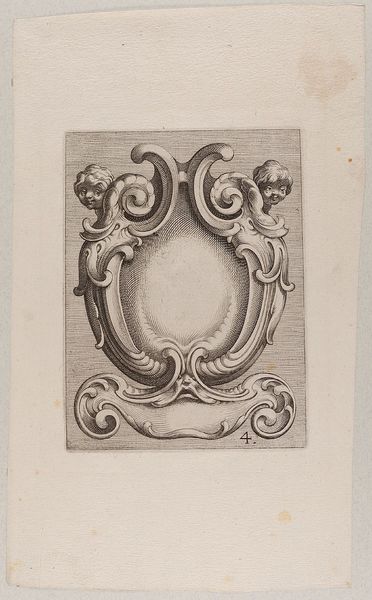
Titel: Blatt 4 aus der Folge 'Newes Schild Büchlein'
Künstler: Lucas Kilian
Standort: Hamburg
Institution: Museum für Kunst und Gewerbe Hamburg
Schlagwörter: kopf, weiß, grau, köpfe, schwarz, zeichnung, ornament, architektur, rahmen, engel, putte, papier, grafik, graphik, kartusche, ornamente, verzierung, fotografie, photographie, vier, schild, druck, druckgraphik, druckgrafik, stich, putten, kupferstich, amoretten, wasserzeichen, roccaille, knorpelwerk, reproduktionen, 4, druckerzeugnisse, ornamentstich, vorlageblätter